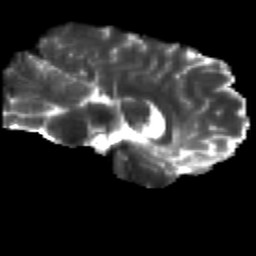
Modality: T2w
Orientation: sagittal
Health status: healthy
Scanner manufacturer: siemens
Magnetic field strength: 3 T
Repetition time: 12 s
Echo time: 0.092 s